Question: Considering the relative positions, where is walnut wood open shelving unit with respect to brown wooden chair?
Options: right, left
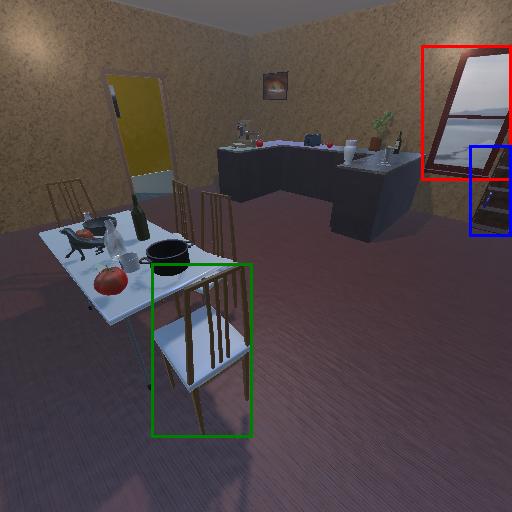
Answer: right